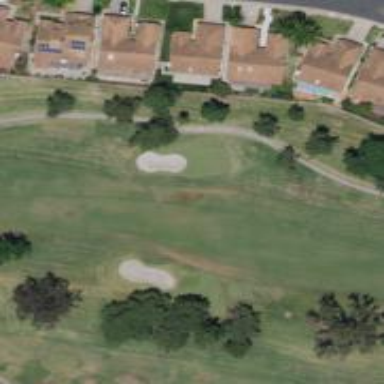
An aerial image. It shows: Golf hole.